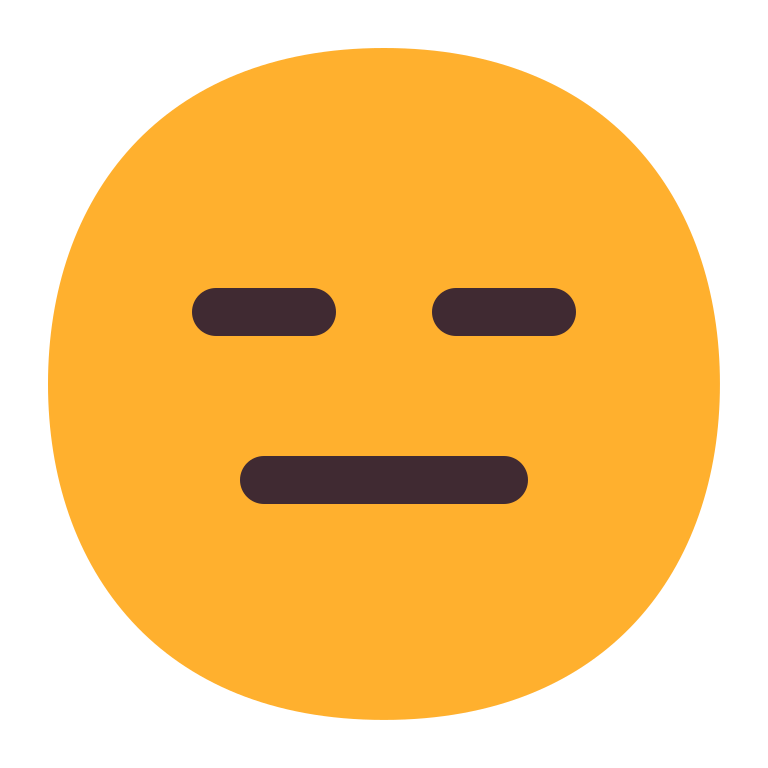
expressionless face flat